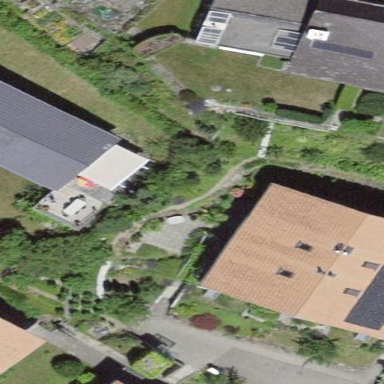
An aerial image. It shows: Residential building.